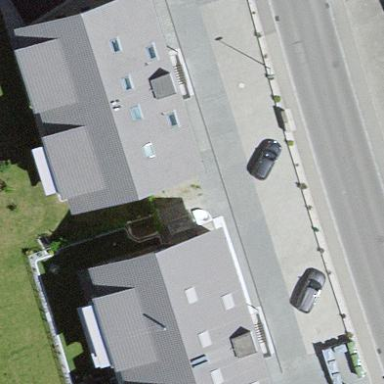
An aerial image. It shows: Gabled roof apartments building.